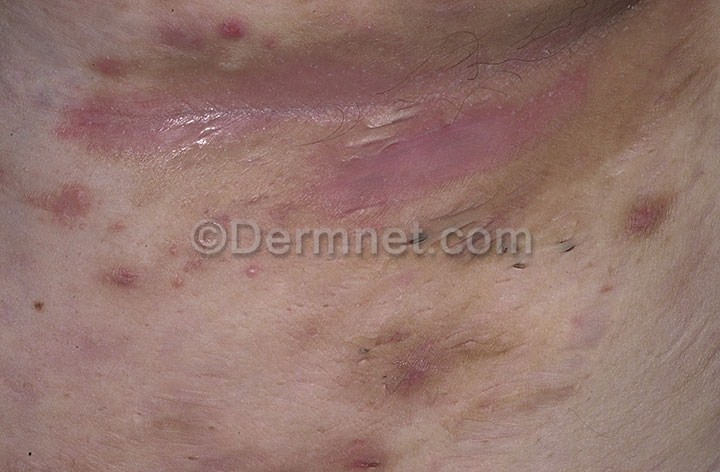
Disease: Acne and Rosacea Photos